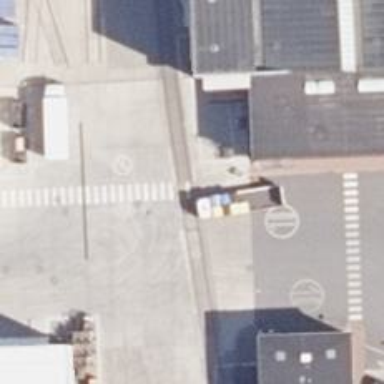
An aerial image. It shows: Railway crossing.